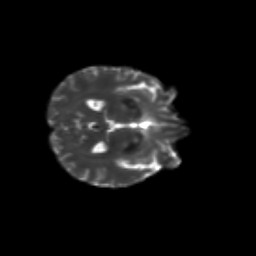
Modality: T2w
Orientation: axial
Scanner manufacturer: siemens
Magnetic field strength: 3 T
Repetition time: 9.2 s
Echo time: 0.084 s